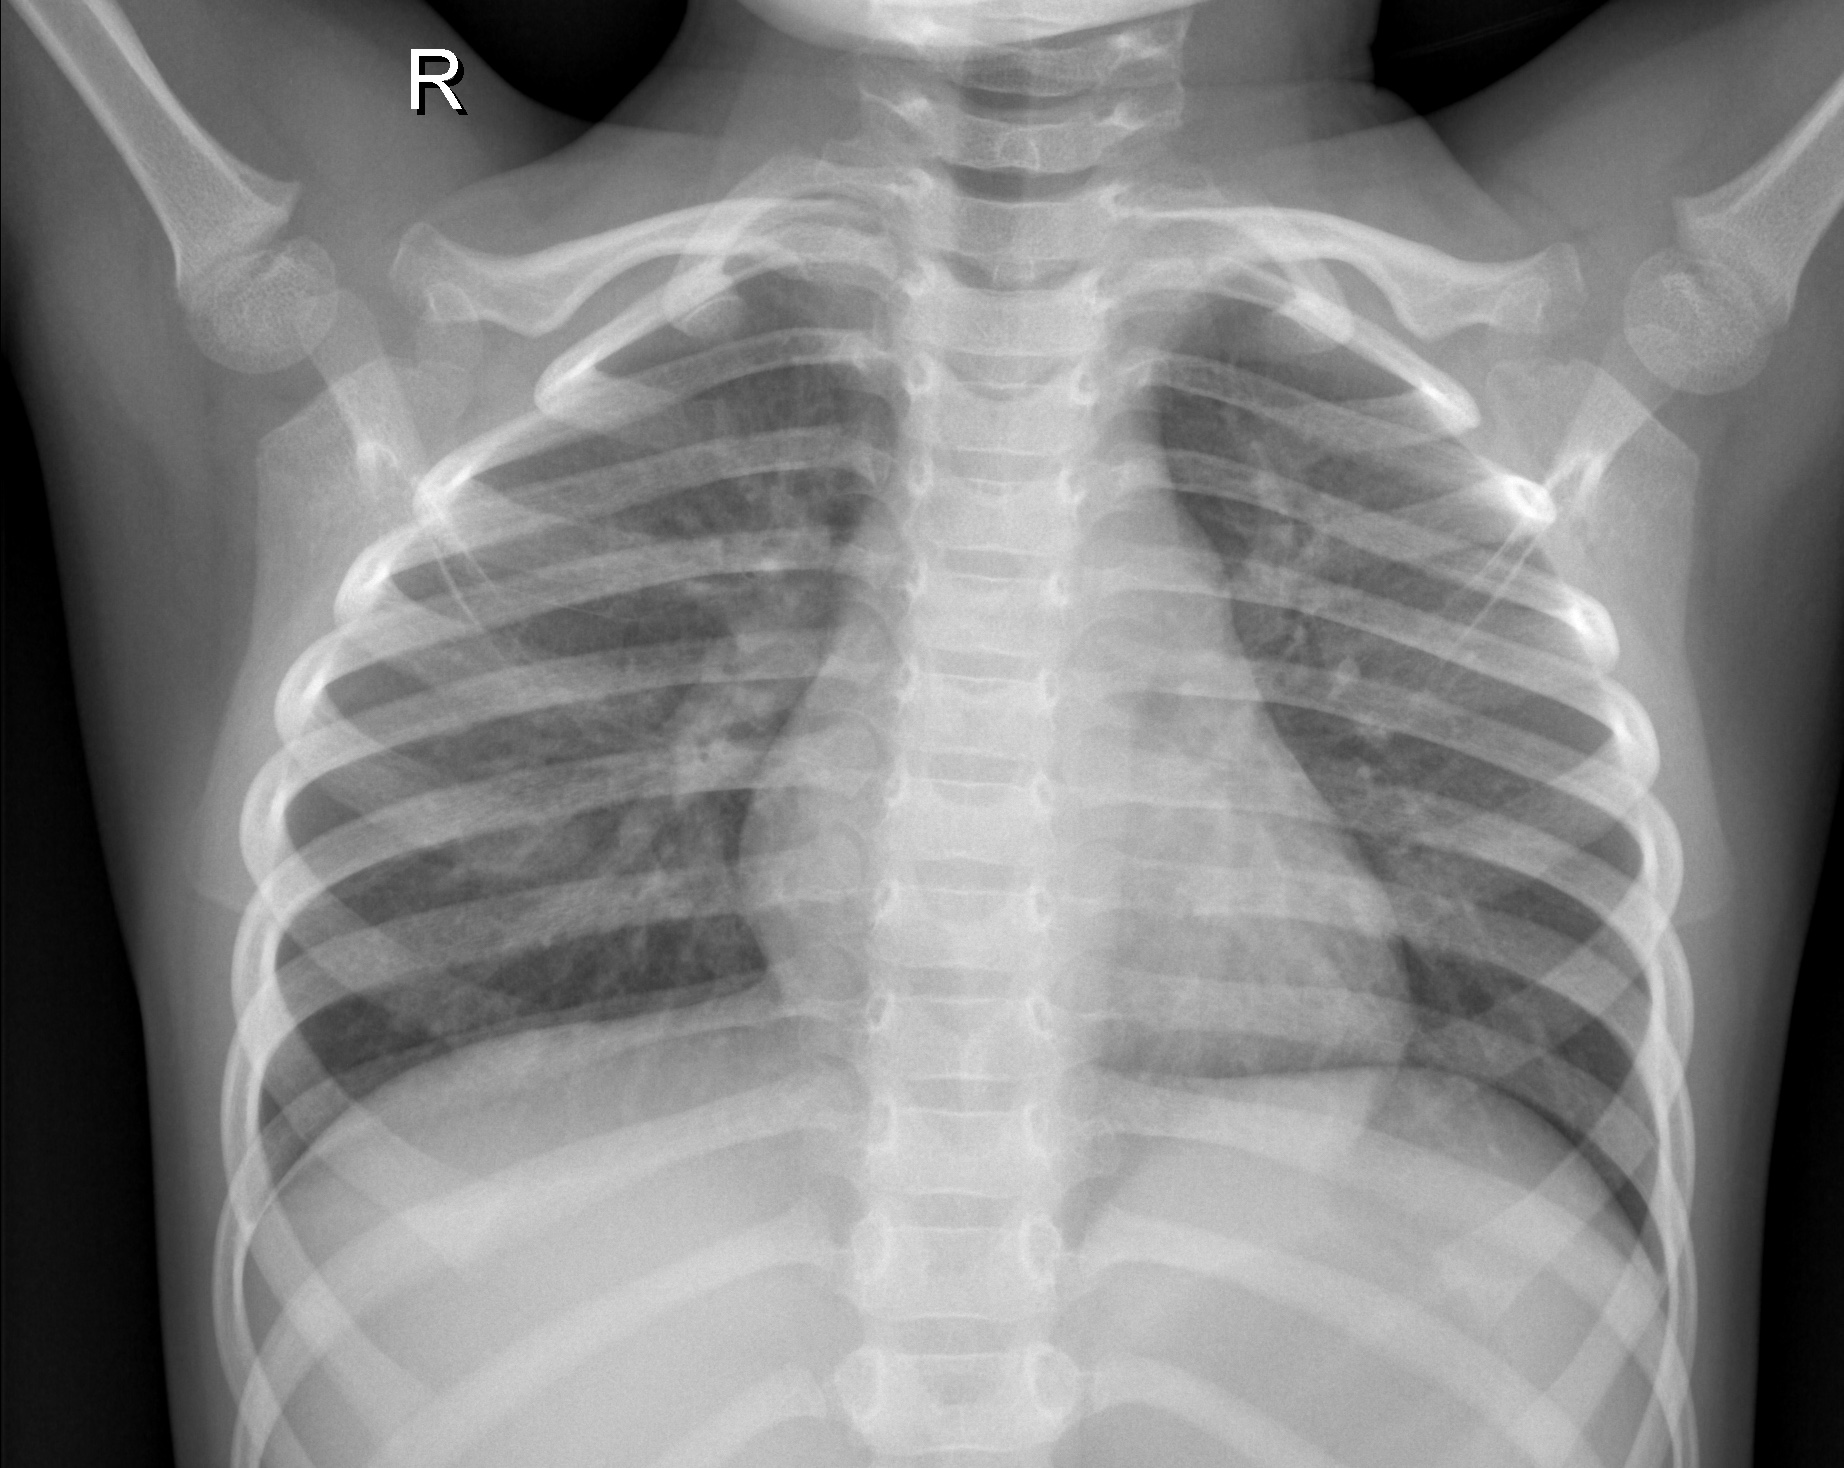
Diagnosis: NORMAL